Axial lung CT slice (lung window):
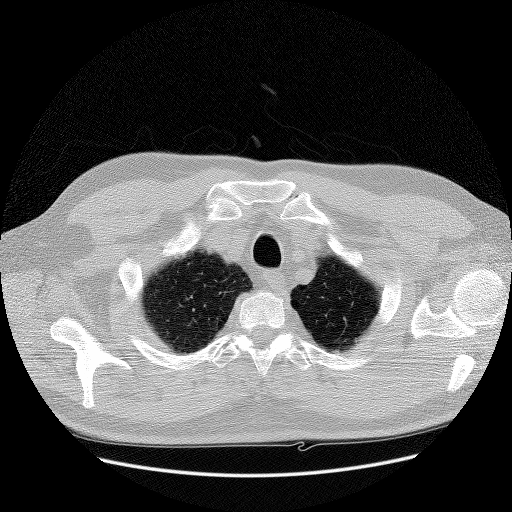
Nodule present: no